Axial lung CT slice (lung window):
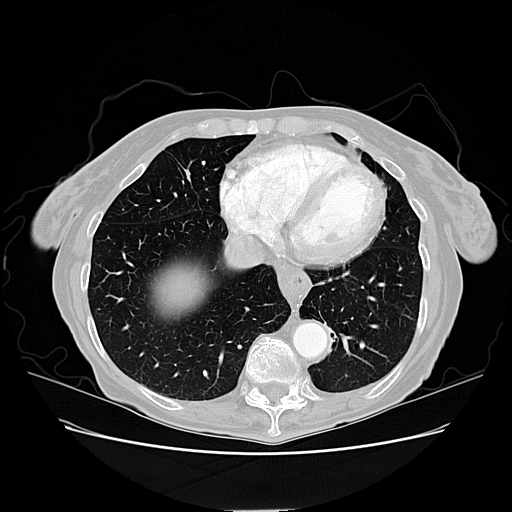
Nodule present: no